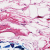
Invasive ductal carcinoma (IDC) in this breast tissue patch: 0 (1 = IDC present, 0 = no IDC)